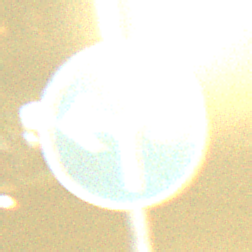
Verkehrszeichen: VorgeschriebeneFahrtrichtungRechtsOderLinks
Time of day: Night
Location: Outdoor (Urban)
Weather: Clear
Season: NotSpecified
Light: Artificial